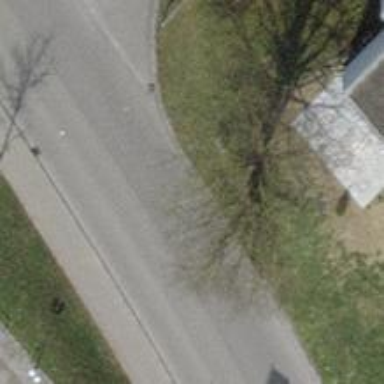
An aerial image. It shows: Street cabinet of man-made origin.